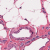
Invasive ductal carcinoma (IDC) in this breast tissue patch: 1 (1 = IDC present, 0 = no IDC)